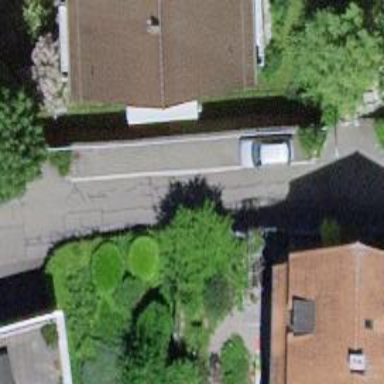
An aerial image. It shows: Residential road with asphalt surface and no sidewalk.